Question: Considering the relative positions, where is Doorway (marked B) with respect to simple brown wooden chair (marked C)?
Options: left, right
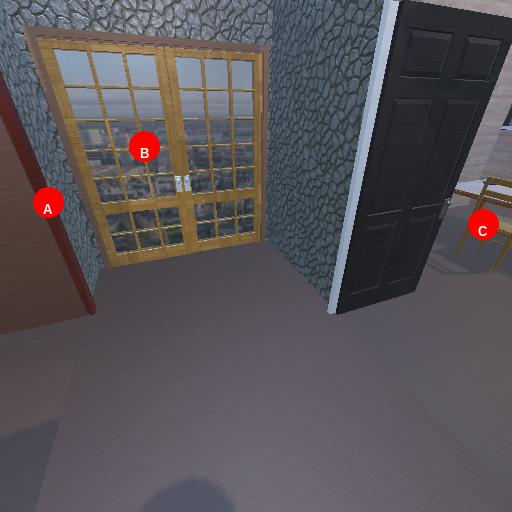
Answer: left